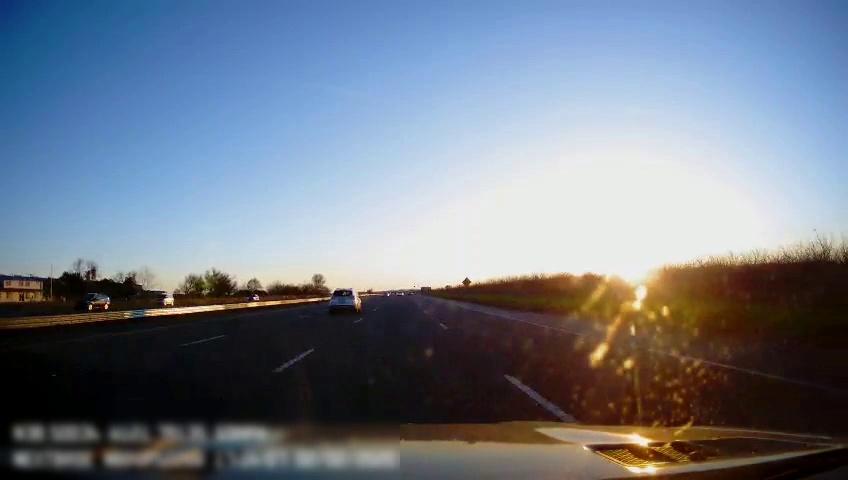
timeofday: Day
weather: Sunny
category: Drivable Space
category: Vehicles | SUV
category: Vehicles | SUV
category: Vehicles | SUV
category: Vehicles | Car
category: Lanes | Alternate Lane
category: Lanes | Alternate Lane
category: Lanes | Current Lane
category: Lanes | Current Lane
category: Lanes | Alternate Lane
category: Traffic | Signs